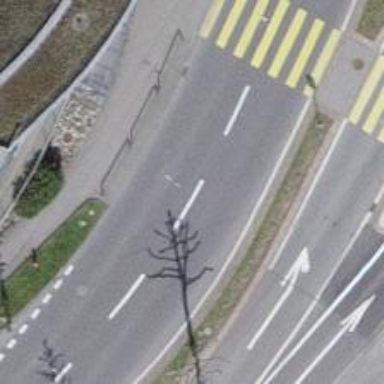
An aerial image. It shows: Asphalt road classified as primary highway. The road has trolley wire for trolley buses.